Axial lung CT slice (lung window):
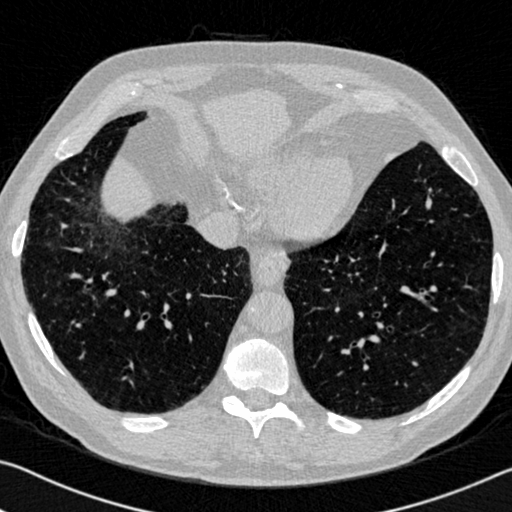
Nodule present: no